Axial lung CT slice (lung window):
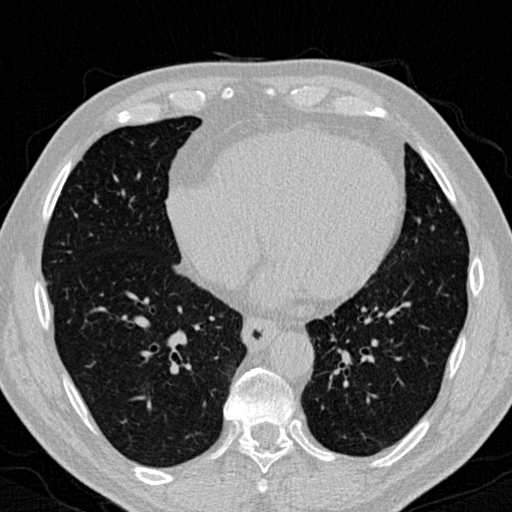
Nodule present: no